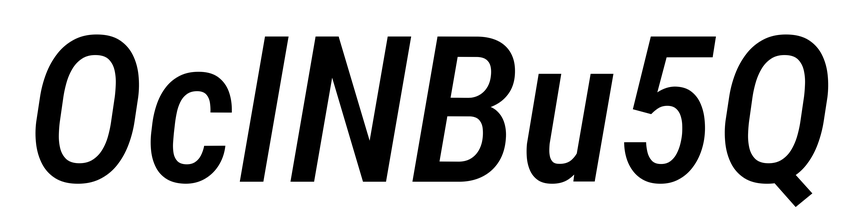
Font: Roboto-Italic_Condensed_Medium_Italic